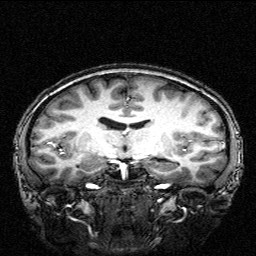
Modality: T1w
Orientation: sagittal
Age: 29
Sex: female